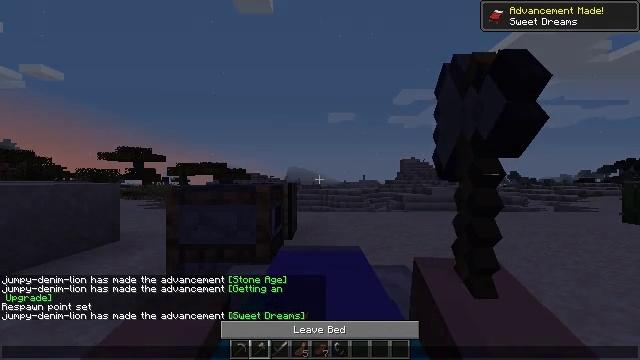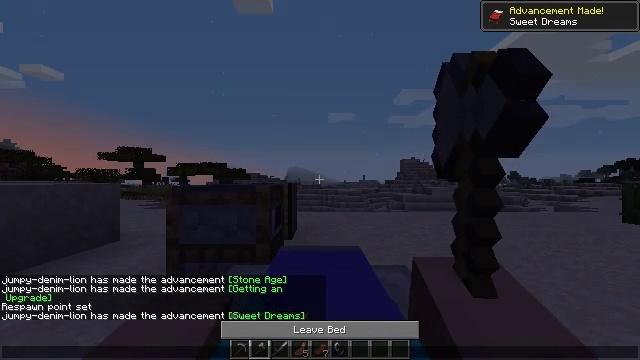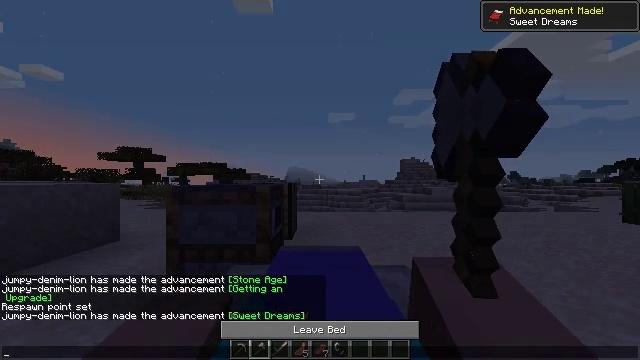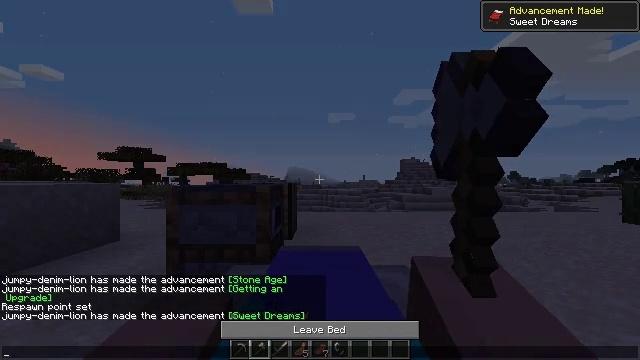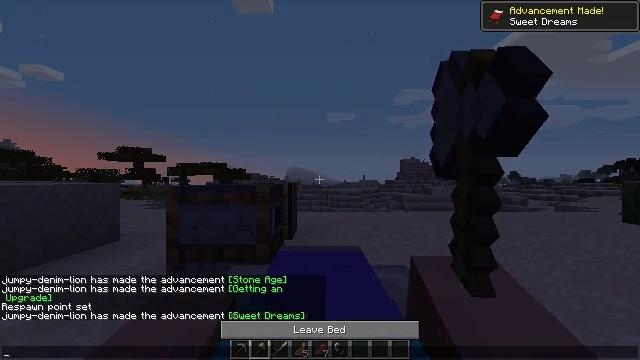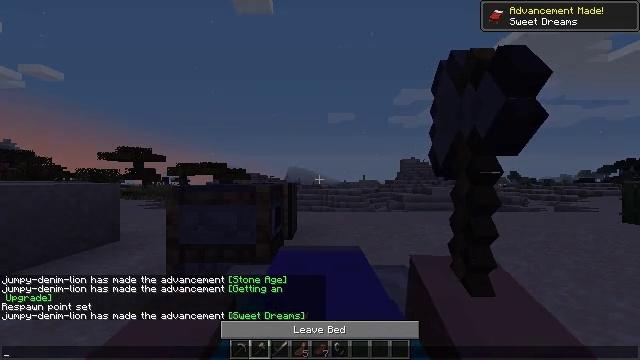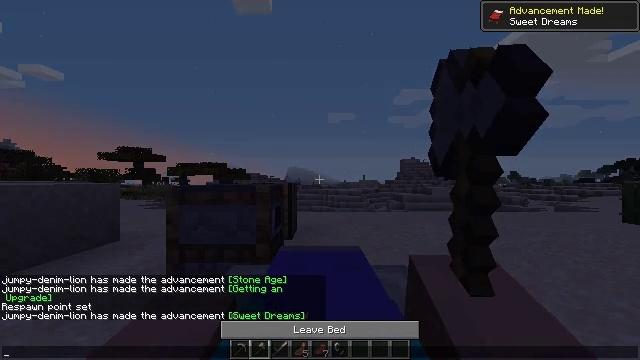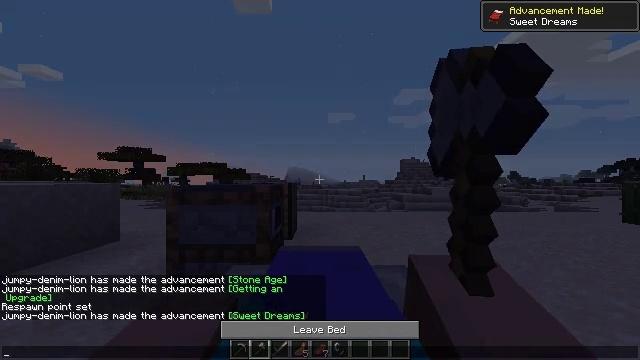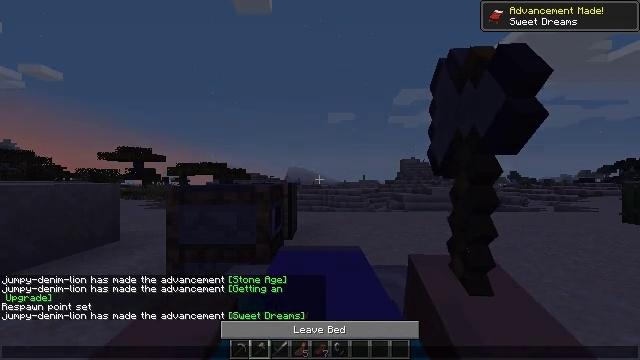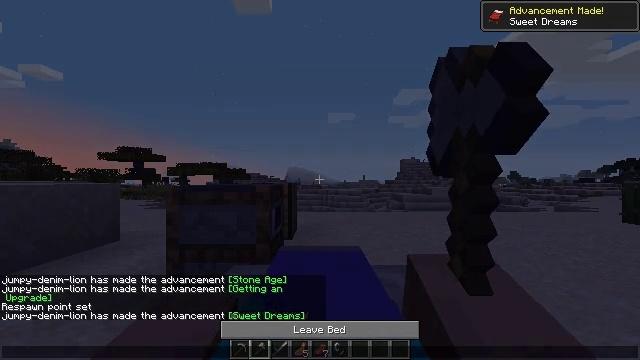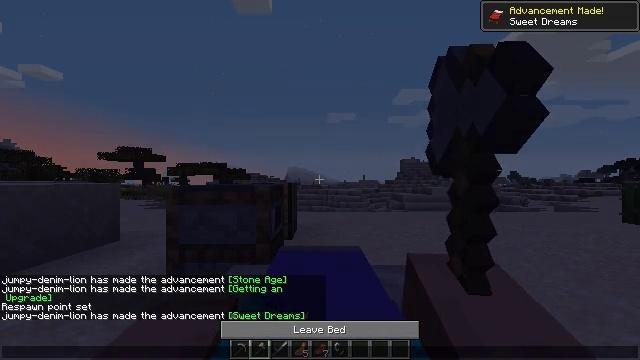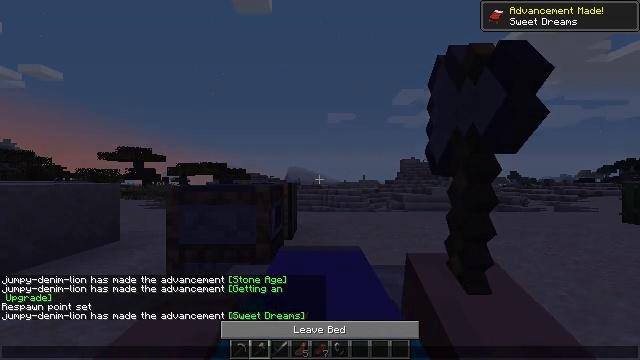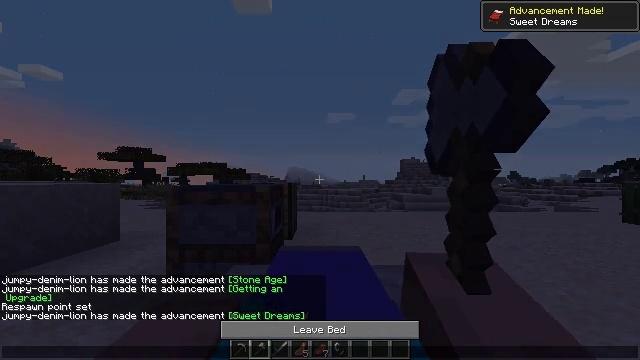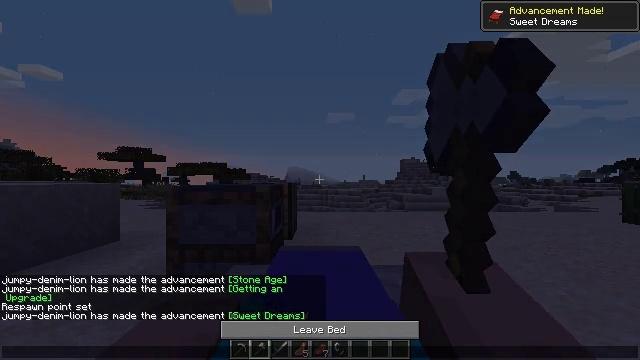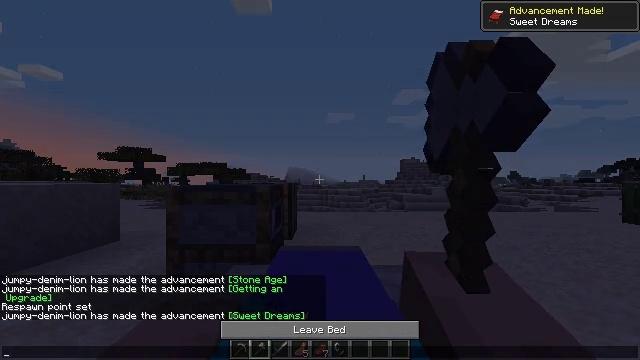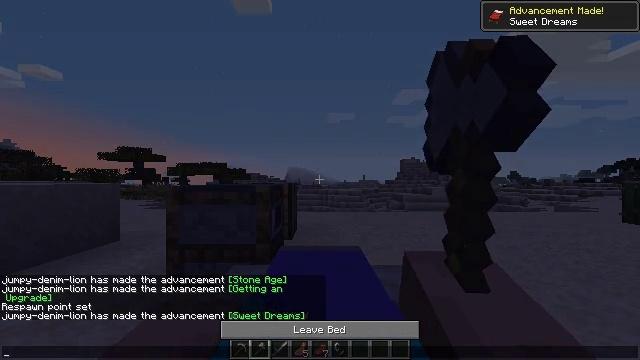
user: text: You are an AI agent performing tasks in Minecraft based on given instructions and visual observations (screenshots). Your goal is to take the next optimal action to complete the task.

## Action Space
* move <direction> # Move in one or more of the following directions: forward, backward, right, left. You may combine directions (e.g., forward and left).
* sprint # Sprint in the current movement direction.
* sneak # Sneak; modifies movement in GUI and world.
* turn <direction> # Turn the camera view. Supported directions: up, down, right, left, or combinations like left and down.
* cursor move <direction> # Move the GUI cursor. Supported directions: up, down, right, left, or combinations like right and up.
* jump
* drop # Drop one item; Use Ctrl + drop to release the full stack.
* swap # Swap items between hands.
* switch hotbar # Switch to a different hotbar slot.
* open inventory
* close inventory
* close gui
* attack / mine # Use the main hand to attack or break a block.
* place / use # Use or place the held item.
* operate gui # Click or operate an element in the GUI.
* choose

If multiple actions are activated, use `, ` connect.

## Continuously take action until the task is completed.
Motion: motion action
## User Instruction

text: Collect the light gray bed.
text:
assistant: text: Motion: no_op
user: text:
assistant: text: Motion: no_op
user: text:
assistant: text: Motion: no_op
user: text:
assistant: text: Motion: no_op
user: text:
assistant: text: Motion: no_op
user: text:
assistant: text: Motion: no_op
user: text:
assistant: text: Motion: no_op
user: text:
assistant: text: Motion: no_op
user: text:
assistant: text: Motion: no_op
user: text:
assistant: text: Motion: no_op
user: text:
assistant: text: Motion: no_op
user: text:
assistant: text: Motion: no_op
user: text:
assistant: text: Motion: no_op
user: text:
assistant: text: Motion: no_op
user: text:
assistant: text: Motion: no_op
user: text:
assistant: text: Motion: no_op
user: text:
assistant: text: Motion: no_op
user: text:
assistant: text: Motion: no_op
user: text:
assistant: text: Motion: no_op
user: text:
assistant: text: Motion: no_op
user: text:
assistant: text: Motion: no_op
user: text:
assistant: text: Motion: no_op
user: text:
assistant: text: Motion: no_op
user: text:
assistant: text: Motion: no_op
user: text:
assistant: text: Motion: no_op
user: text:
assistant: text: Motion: no_op
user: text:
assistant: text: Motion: no_op
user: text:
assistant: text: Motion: no_op
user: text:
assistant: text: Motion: no_op
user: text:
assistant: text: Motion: no_op